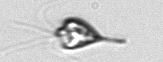
Label: Pyramimonas_longicauda